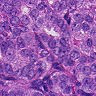
Metastatic tissue present: yes